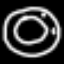
Label: donut